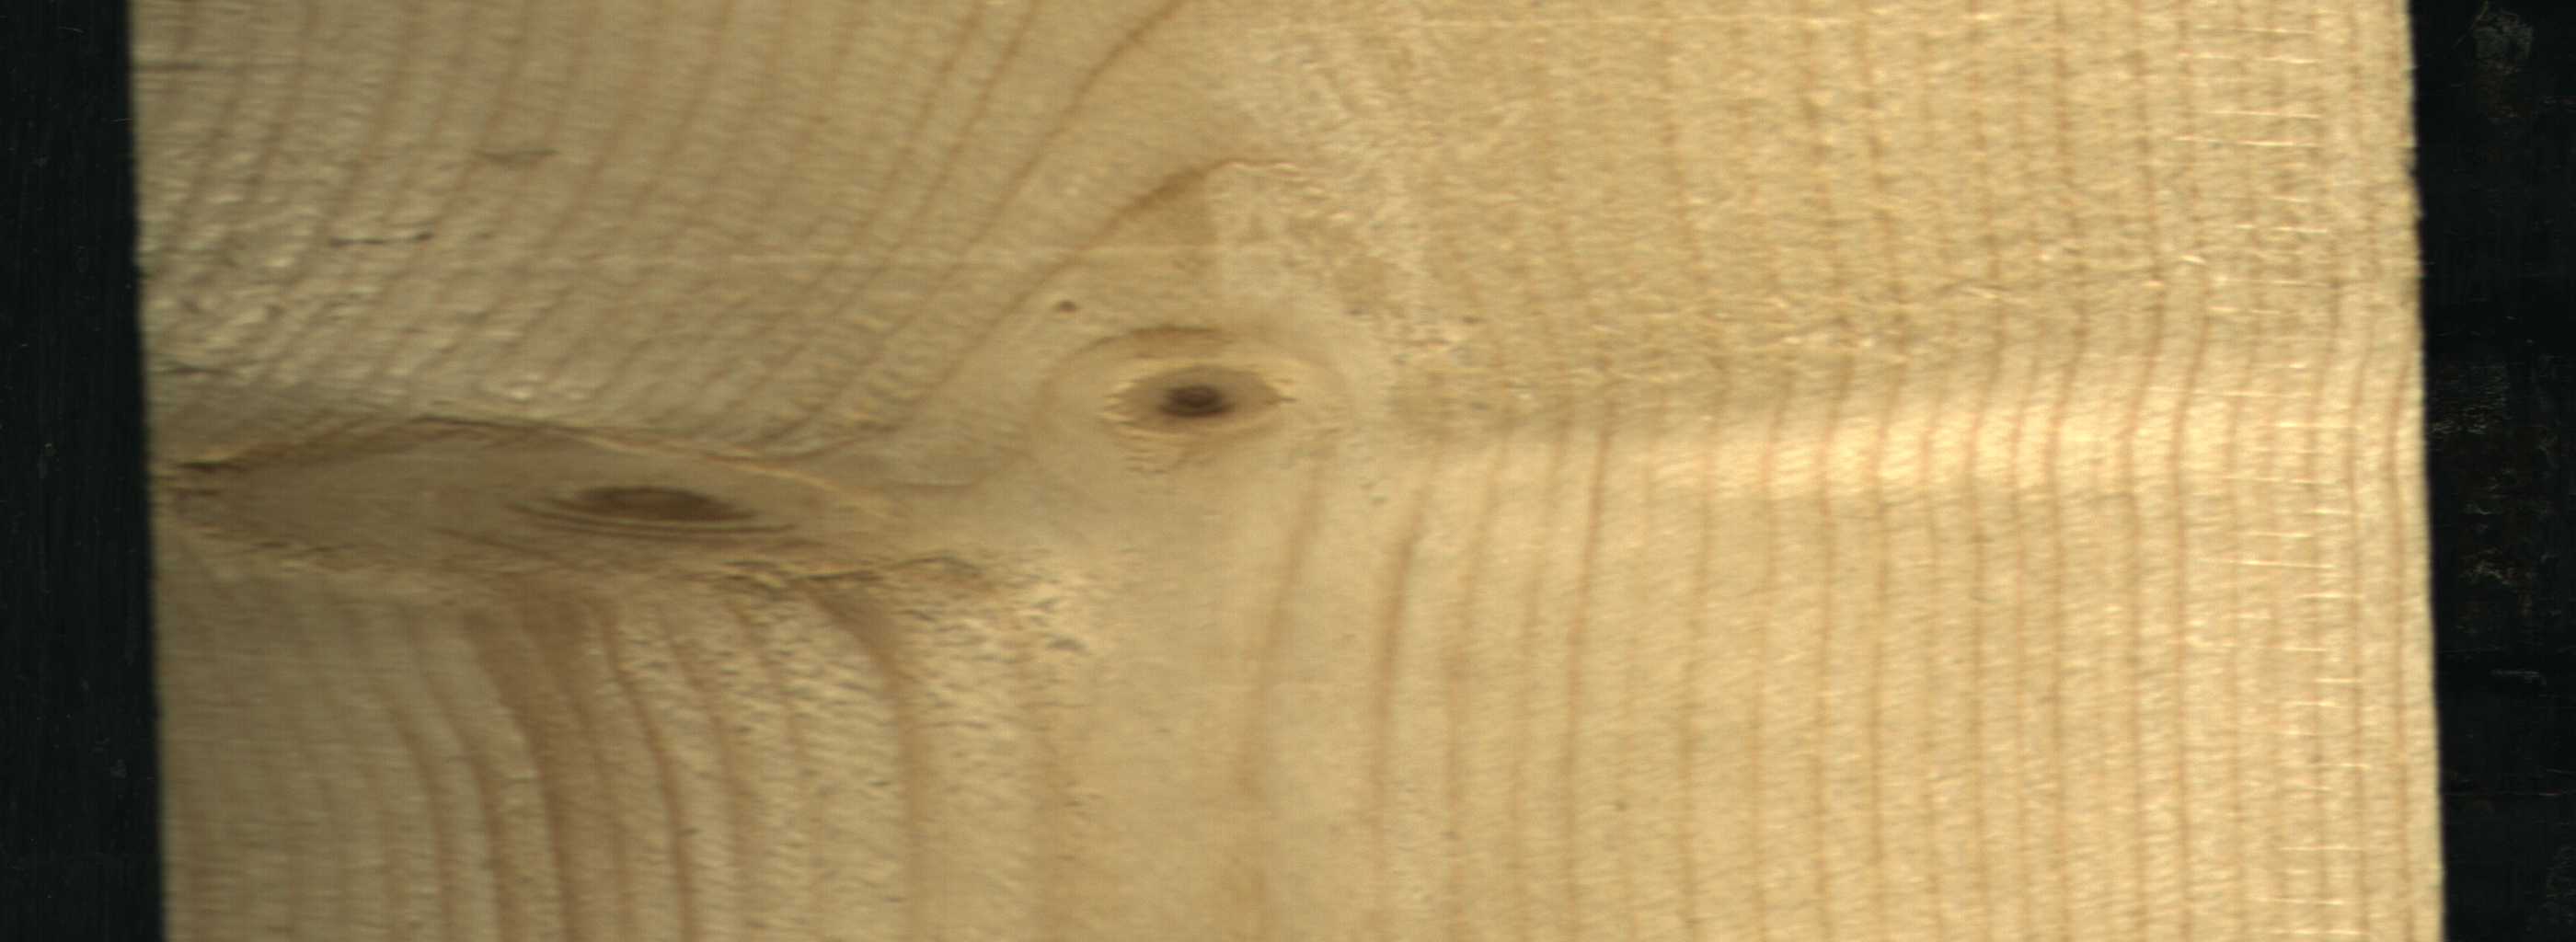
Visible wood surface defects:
Live_Knot
Live_Knot